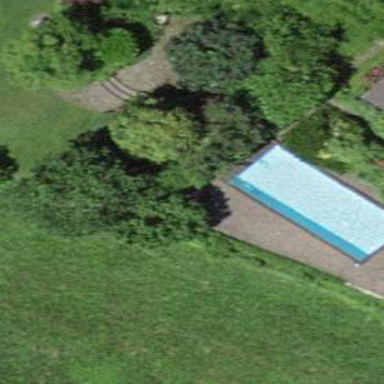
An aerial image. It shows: Swimming pool located in leisure land.